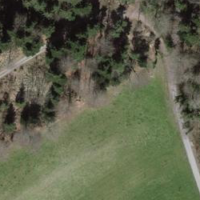
EUNIS habitat code: 43
Species observed at this site:
Filipendula ulmaria